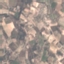
Label: PermanentCrop